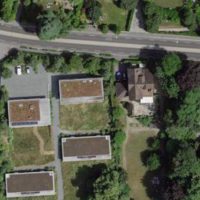
EUNIS habitat code: 55
Species observed at this site:
Clinopodium vulgare
Urtica dioica
Cymbalaria muralis
Fagus sylvatica
Campanula glomerata